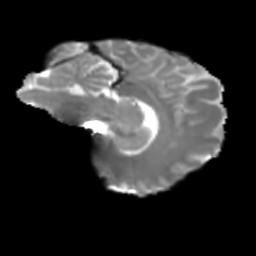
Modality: T2w
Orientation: sagittal
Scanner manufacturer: siemens
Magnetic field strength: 3 T
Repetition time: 4 s
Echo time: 0.0594 s